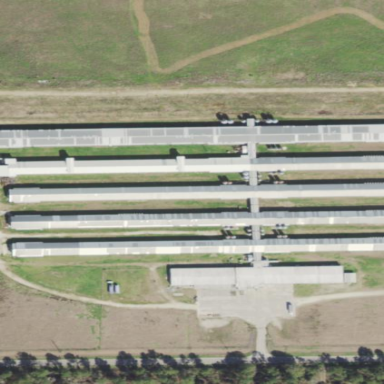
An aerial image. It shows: Poultry farmyard.